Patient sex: M
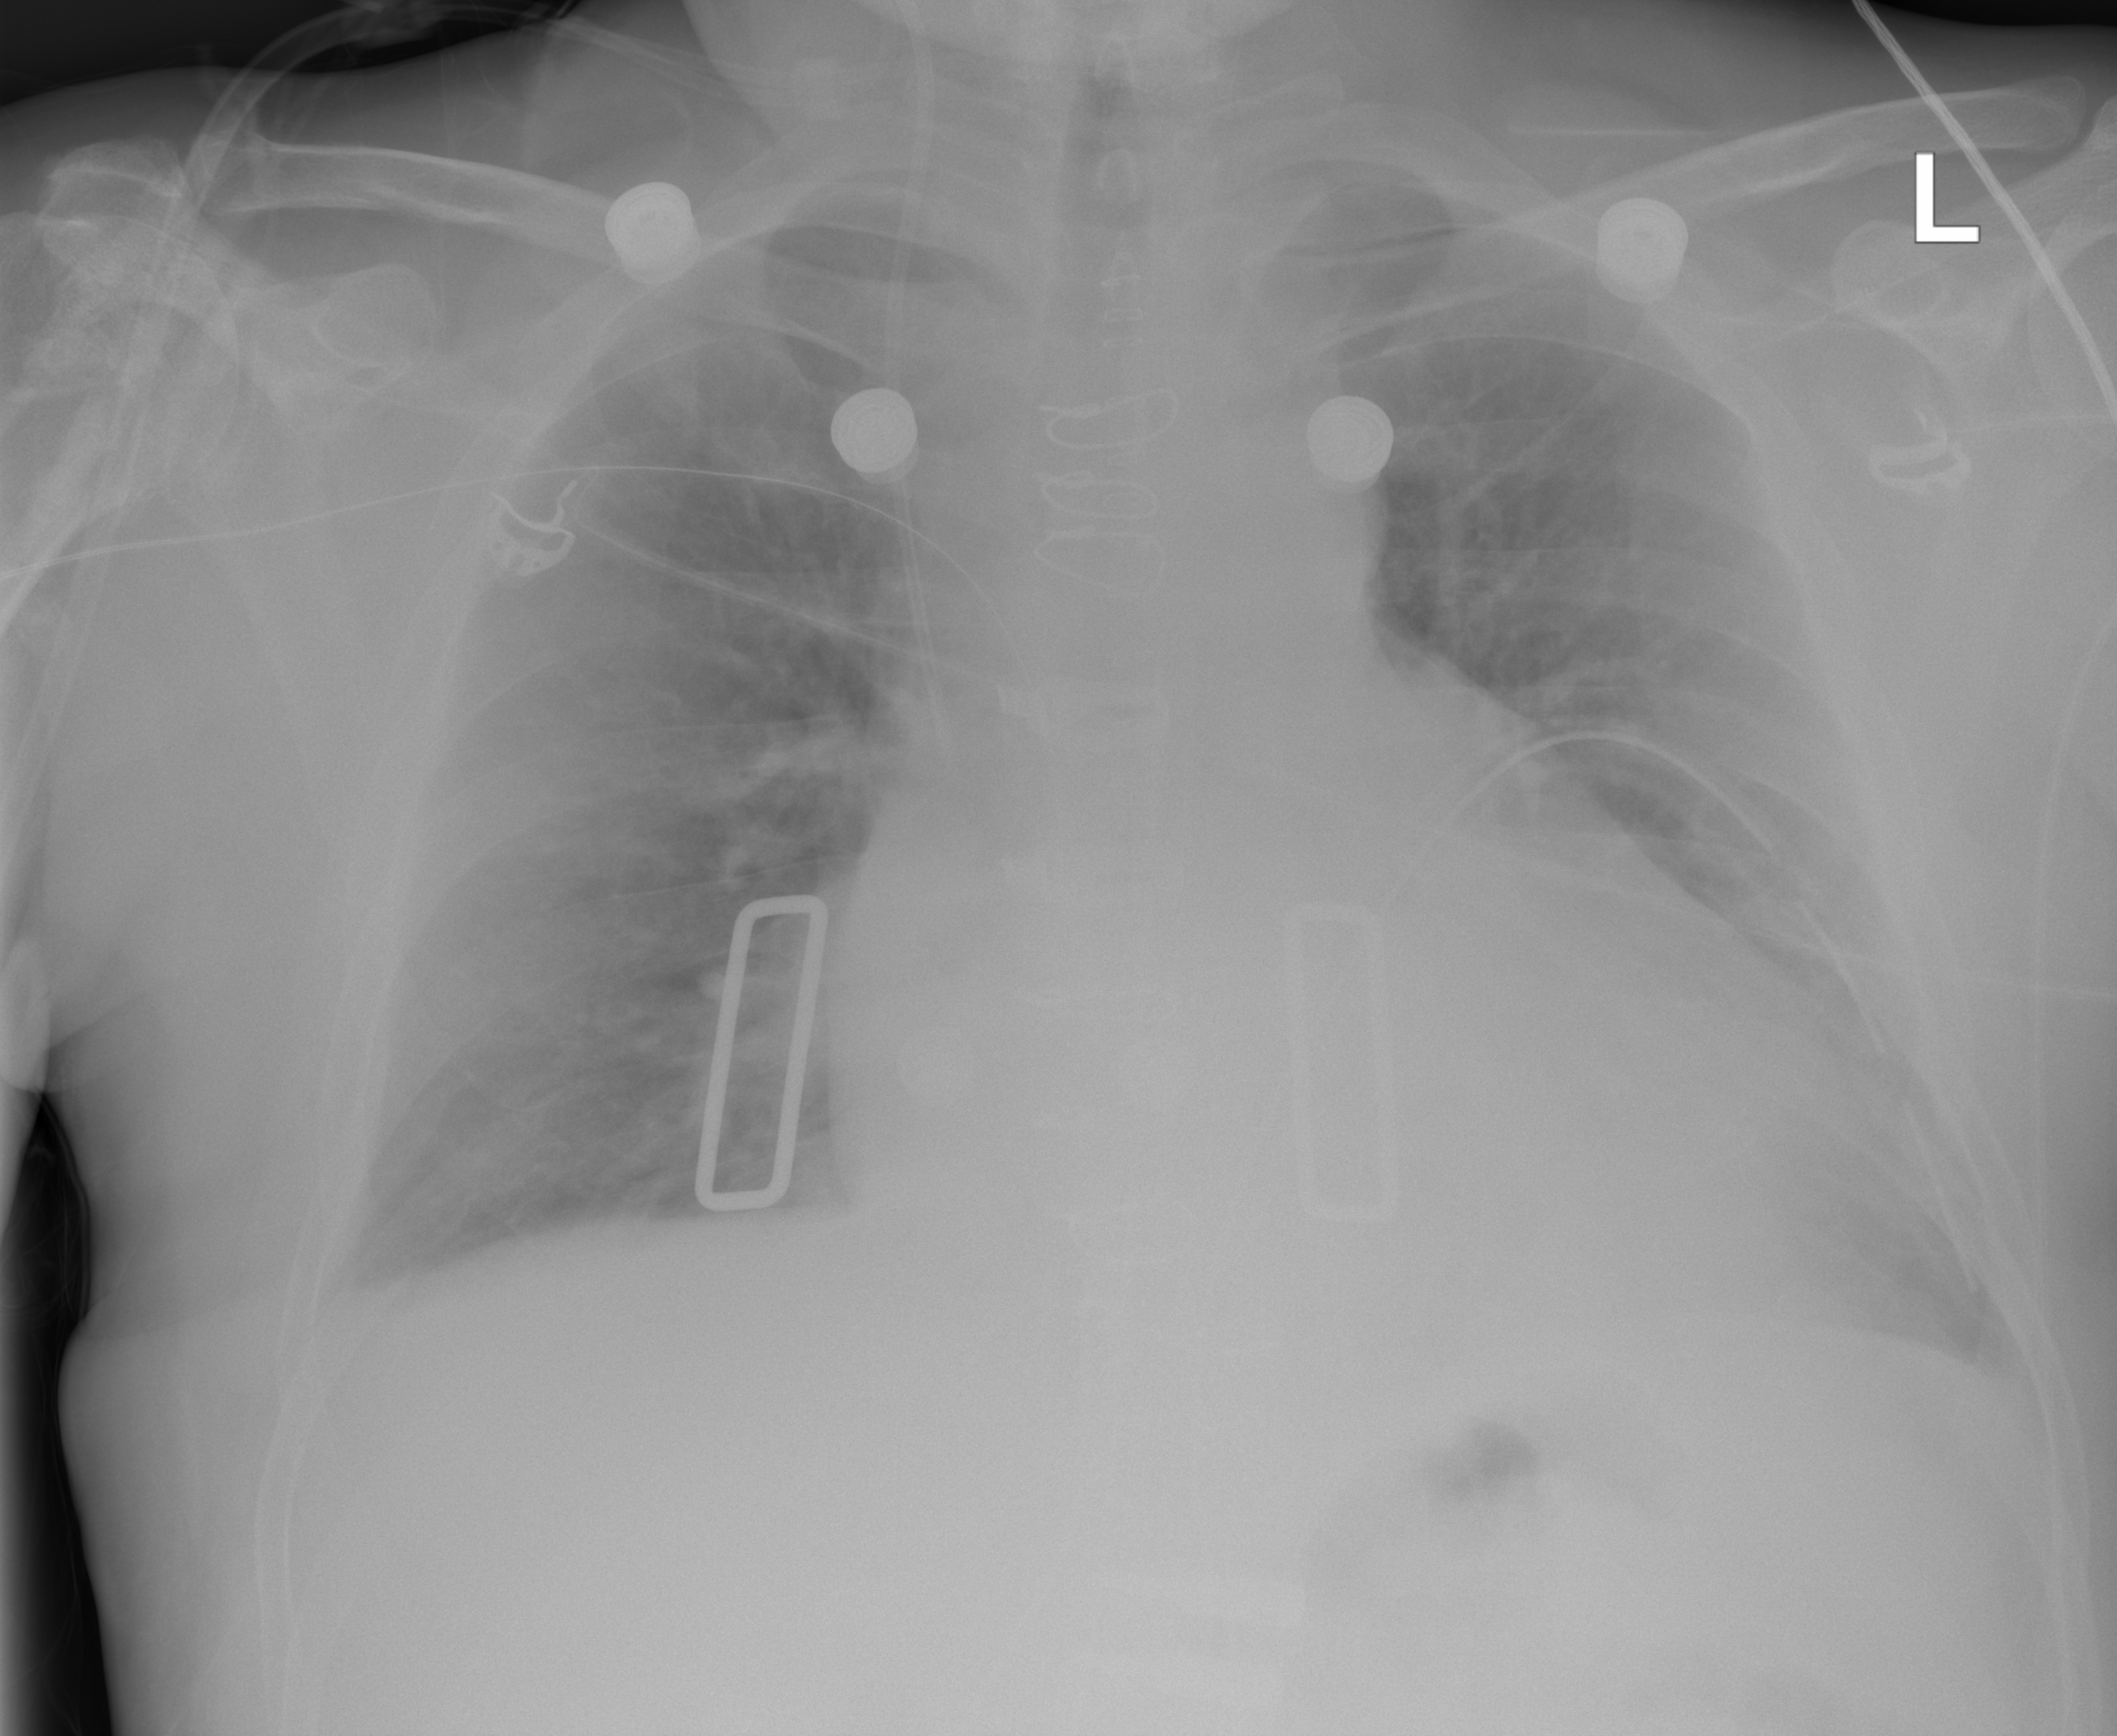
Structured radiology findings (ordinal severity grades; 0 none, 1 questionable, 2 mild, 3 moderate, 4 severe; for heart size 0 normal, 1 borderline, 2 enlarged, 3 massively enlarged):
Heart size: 3
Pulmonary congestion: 1
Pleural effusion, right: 2
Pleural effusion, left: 2
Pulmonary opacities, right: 0
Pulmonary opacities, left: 0
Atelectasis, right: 2
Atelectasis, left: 0